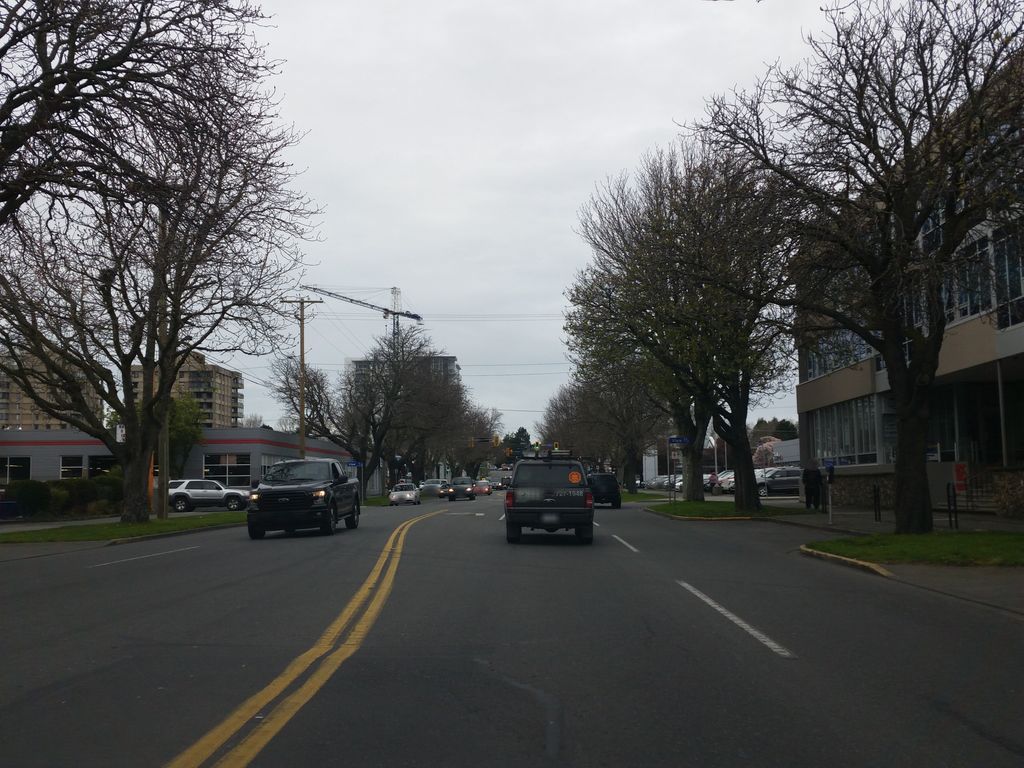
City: victoria